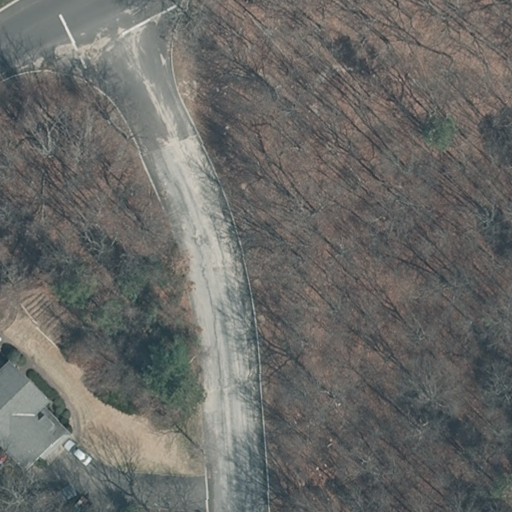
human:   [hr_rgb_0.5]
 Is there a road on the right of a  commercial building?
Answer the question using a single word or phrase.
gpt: no

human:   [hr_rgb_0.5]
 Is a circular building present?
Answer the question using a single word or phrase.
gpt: no

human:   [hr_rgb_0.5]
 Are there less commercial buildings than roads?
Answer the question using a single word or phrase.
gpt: yes

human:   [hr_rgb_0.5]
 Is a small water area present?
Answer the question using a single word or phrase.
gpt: no

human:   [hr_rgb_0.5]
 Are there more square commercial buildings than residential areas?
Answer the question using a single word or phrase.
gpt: no

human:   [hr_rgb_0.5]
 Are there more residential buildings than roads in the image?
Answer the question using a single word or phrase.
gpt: no

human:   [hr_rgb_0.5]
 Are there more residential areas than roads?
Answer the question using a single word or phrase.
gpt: no

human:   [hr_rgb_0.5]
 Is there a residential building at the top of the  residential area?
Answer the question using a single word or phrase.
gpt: no

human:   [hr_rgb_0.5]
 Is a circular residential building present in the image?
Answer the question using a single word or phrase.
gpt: no

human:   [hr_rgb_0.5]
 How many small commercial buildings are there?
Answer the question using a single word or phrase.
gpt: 0

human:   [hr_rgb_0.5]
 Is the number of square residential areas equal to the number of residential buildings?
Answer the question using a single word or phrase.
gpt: no

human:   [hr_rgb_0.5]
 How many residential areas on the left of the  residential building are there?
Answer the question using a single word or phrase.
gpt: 0

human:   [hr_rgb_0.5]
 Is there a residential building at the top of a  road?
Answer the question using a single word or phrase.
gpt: no

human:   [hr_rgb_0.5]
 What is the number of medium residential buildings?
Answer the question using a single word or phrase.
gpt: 1

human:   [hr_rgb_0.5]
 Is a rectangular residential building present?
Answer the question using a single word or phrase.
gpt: no

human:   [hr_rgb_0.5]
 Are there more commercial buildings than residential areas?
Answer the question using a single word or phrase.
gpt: no

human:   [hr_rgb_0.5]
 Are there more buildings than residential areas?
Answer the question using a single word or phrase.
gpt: no

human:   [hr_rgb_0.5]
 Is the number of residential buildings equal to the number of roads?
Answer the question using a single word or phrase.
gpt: no

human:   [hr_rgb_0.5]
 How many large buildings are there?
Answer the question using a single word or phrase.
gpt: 0

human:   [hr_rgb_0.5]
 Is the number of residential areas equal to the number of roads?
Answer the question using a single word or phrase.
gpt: no

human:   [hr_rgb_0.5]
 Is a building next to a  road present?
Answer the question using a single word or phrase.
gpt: yes

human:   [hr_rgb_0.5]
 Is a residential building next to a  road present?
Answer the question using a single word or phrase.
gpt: yes

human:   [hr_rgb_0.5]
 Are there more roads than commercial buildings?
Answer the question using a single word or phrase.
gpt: yes

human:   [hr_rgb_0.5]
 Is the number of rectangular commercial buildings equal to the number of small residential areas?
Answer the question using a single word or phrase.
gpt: yes

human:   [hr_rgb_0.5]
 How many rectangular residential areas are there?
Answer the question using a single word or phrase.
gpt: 1

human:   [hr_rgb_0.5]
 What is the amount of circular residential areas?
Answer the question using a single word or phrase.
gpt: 0

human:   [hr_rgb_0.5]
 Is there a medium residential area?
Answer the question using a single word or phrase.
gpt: no

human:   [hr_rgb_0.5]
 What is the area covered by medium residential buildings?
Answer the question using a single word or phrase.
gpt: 195m2

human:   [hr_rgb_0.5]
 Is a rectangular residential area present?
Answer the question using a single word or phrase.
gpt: yes

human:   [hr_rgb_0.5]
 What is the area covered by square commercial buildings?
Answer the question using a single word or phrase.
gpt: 0m2

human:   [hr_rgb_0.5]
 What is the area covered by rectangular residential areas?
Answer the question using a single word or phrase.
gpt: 10639m2

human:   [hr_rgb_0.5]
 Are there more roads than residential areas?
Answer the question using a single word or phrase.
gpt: yes

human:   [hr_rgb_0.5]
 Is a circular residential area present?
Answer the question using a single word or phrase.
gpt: no

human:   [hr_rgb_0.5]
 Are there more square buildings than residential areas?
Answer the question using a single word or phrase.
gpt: no

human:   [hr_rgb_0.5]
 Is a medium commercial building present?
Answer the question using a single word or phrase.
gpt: no

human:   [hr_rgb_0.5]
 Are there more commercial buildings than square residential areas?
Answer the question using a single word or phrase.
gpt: no

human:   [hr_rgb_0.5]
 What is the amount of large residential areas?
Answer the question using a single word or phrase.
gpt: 1